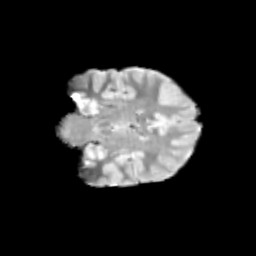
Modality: T2w
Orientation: coronal
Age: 10
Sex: female
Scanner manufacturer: siemens
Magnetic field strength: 3 T
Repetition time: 3.8 s
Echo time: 0.07 s